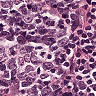
Metastatic tissue present: no